Current action and preconditions to check: trajectory_clear

Your task: For each precondition in the list above, predict whether it will hold at this action.

Consider the current scene as observed from the mobile robot's camera, and analyze the predicted future states of all dynamic agents (e.g., people, animals, vehicles, or any moving entities) within the NEXT SECOND.

IMPORTANT: Only answer "very likely" if you are absolutely certain—based on strong, clear evidence—that a dynamic agent will violate the precondition in the predicted future state. Do NOT answer "very likely" for unlikely, ambiguous, or low-probability risks.

Ask yourself for each precondition: Is there a high probability, with clear and convincing evidence, that the predicted future states of any dynamic agent will interfere with the predicted future state of the currently executing action within the NEXT SECOND, causing that precondition to fail?

Assess the risk level based on these predictions. Use "likely" or "very likely" if motions create a clear risk of interference.

Use "neutral" or "improbable" if agents are nearby but their predicted paths are clearly diverging or non-conflicting.

Failure Risk Categories: "very improbable", "improbable", "neutral", "likely", "very likely"

Answer Format: Output ONLY the probability_of_failure value from these categories: "very improbable", "improbable", "neutral", "likely", "very likely"

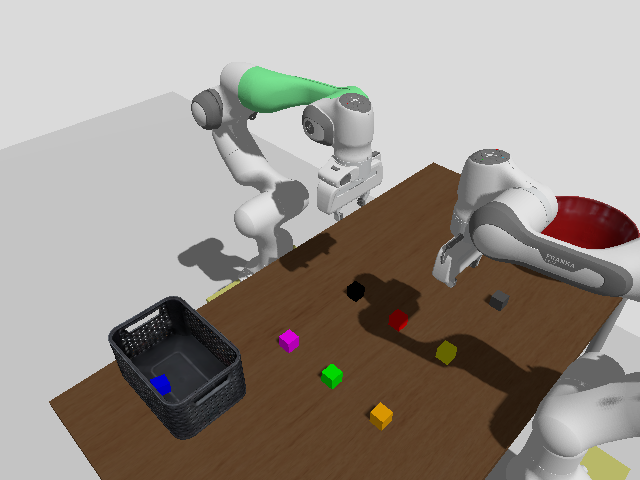

Answer: very improbable